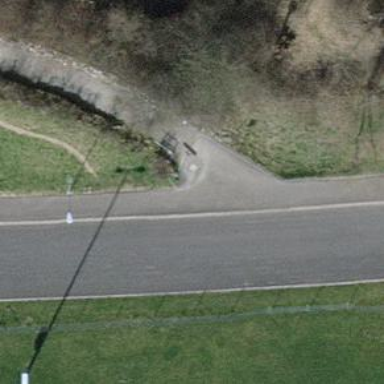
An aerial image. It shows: Swing gate.